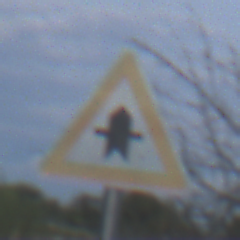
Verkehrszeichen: Vorfahrt
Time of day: MorningAfternoon
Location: Outdoor (Nature)
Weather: PartlyCloudy
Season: NotSpecified
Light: Natural